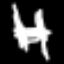
Label: chair